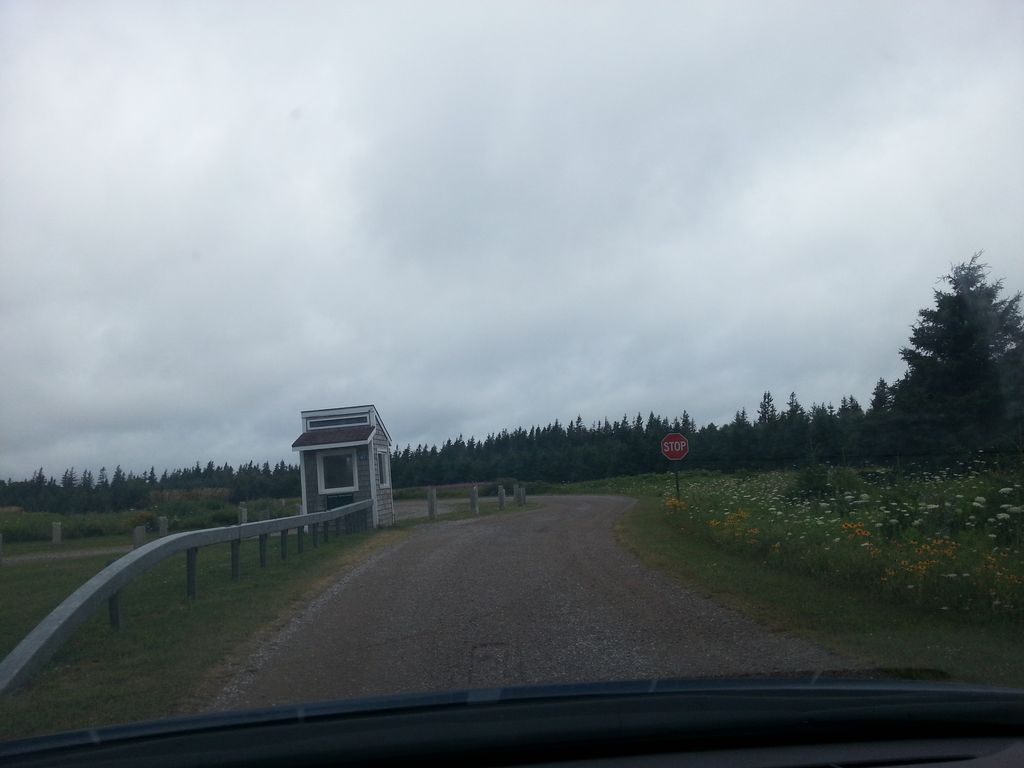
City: charlottetown